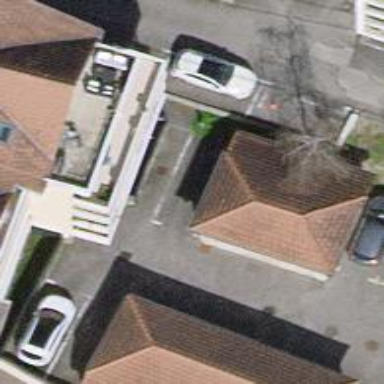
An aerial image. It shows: Group of garages.